Question: I have an SSRS report (see image) that looks for open discipline reports. When I run the SSRS Dataset query from SSMS, it outputs 19 records. When I print it through SSRS it only outputs 17 records, but shows a total count of 19. In the image below I've shown the report layout, partial SQL (SSMS) results, and the section of the SSRS Report with the two missing records (107 - Gore). I see that the case numbers for Gore are all NULL, but I'm not calling distinct anywhere that I know of, and the records themselves are not duplicates (different dates). I'm really puzzled at how SSRS can get the total right, but skip records at the same time. Printing the report and physically counting the records gives 17 records. Any ideas?

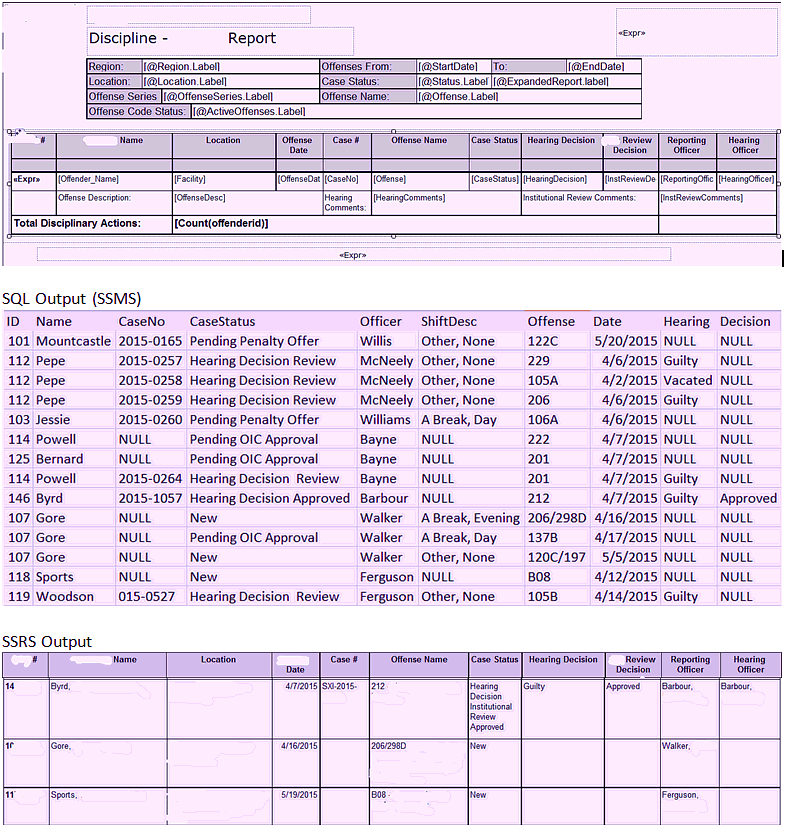
Answer: Original programmer had duplicate case numbers showing, and use a row group to hide them. I fixed this in the code. But when the case numbers for different cases were all null, the code was pulling them correctly but the row group was filtering out more than one null. People, fix things where they're broken, don't patch.